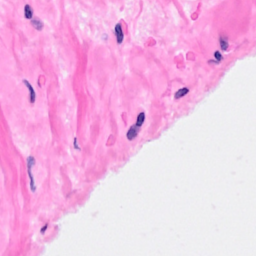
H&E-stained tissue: Breast